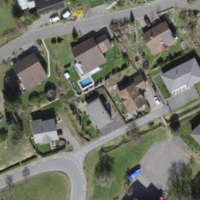
EUNIS habitat code: 55
Species observed at this site:
Cornus sanguinea